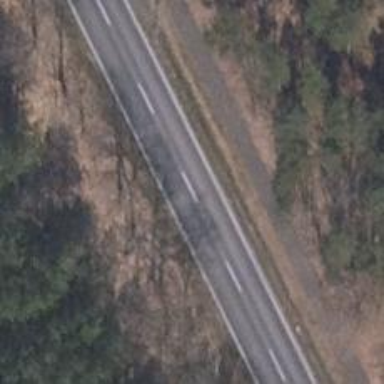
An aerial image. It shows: Secondary road with asphalt surface.